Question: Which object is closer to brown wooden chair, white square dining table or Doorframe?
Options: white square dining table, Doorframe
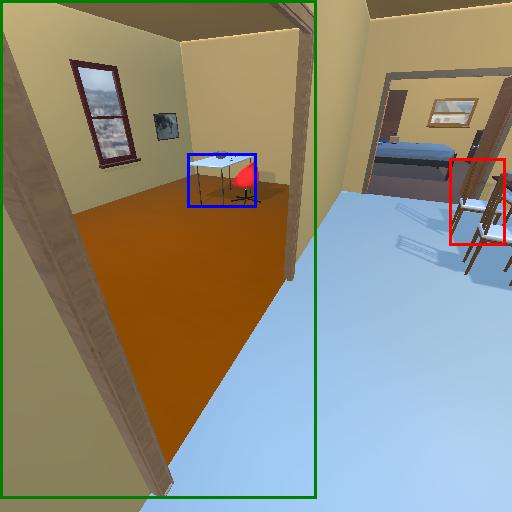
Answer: white square dining table